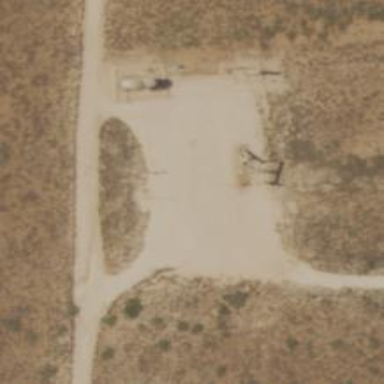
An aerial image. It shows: Petroleum well that is man-made.